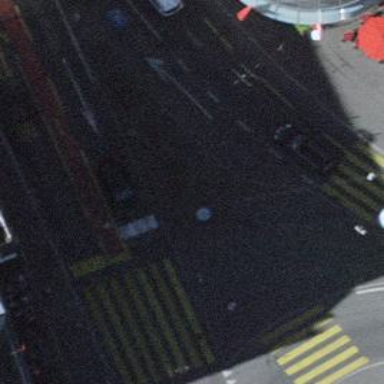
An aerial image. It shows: Column used for advertising.